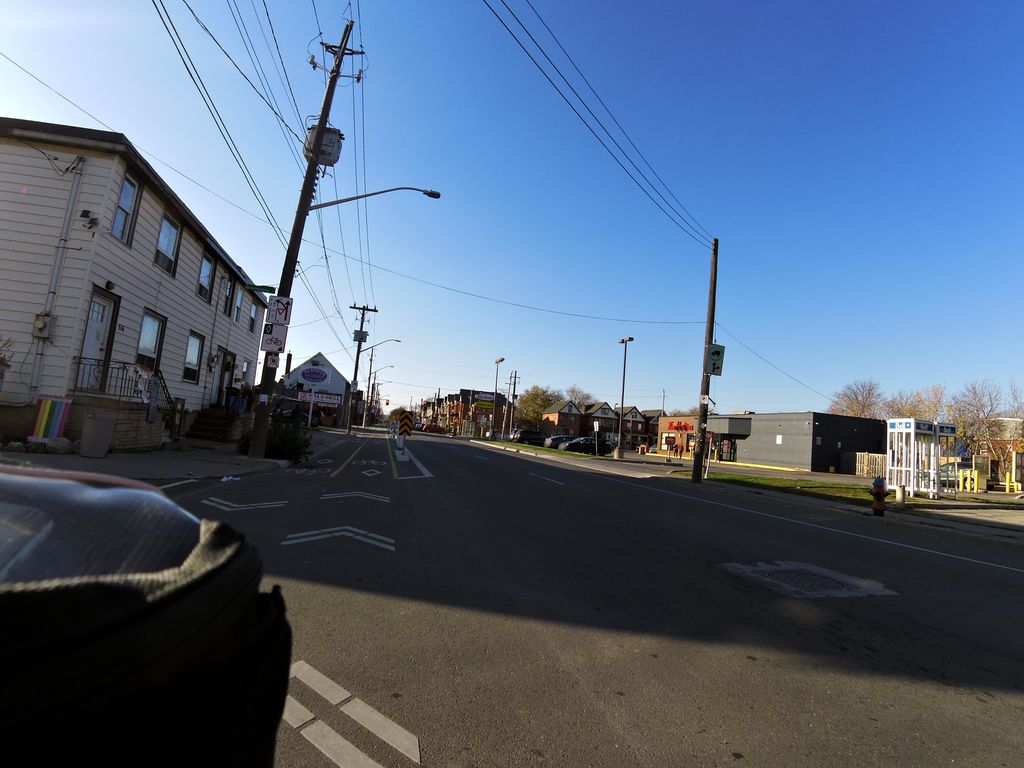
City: hamilton